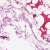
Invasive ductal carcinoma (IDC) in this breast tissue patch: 0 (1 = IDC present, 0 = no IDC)